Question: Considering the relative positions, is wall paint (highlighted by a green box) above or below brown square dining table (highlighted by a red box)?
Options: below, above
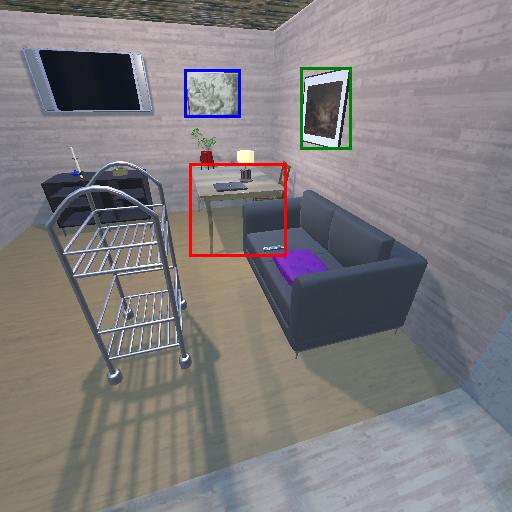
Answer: below